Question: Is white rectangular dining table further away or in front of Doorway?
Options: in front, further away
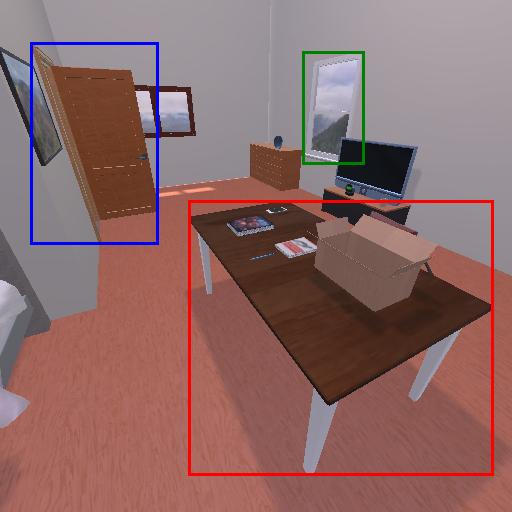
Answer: in front